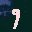
Label: 9